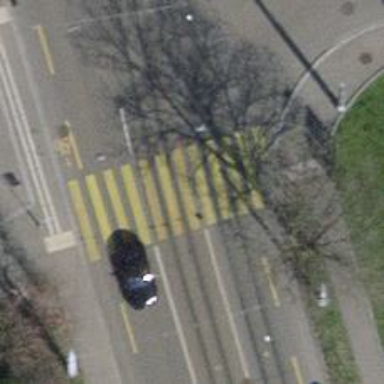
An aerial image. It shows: Uncontrolled zebra crossing on the road.